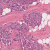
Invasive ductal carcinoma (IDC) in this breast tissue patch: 0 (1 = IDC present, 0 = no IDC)